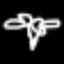
Label: palm tree